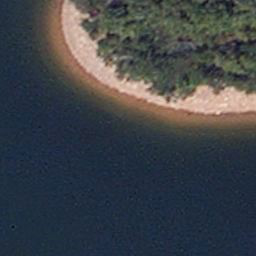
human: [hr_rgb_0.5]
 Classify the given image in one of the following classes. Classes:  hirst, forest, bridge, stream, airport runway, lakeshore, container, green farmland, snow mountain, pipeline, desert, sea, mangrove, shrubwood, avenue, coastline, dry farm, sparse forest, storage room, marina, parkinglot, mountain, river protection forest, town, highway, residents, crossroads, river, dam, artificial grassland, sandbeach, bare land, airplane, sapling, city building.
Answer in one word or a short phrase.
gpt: lakeshore